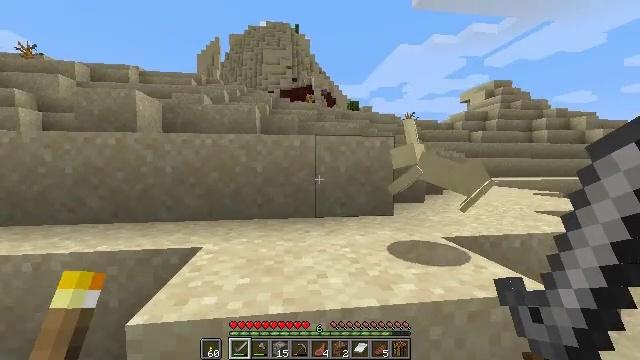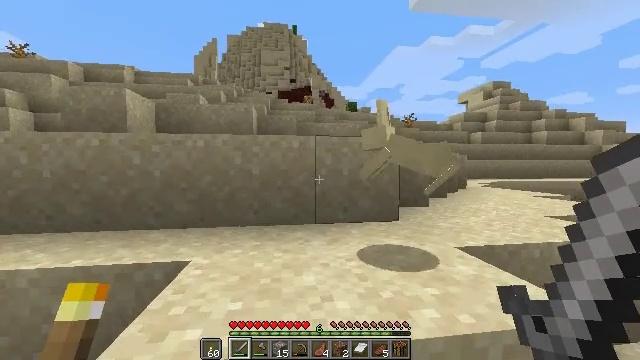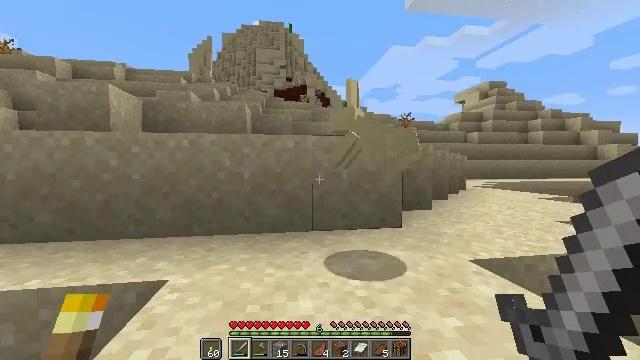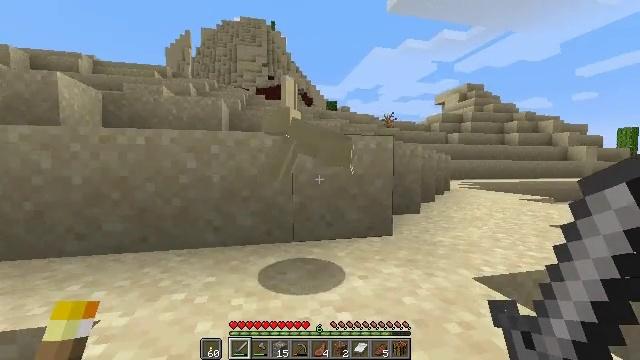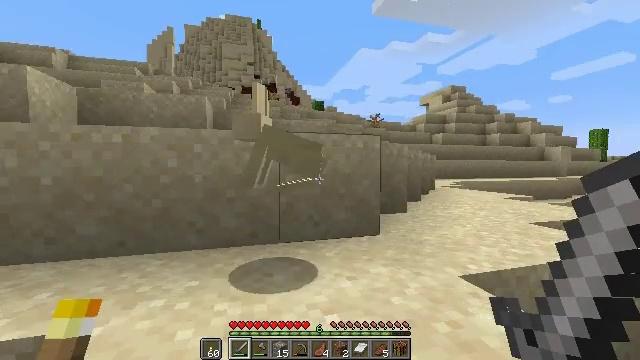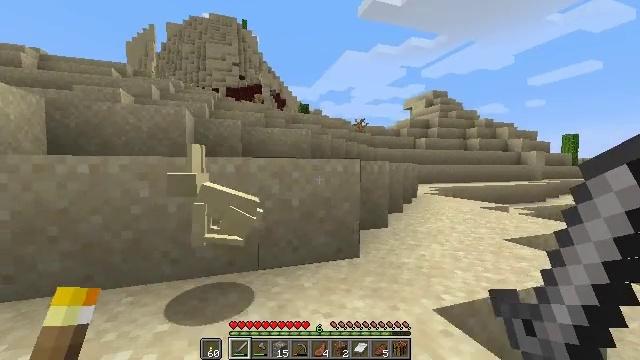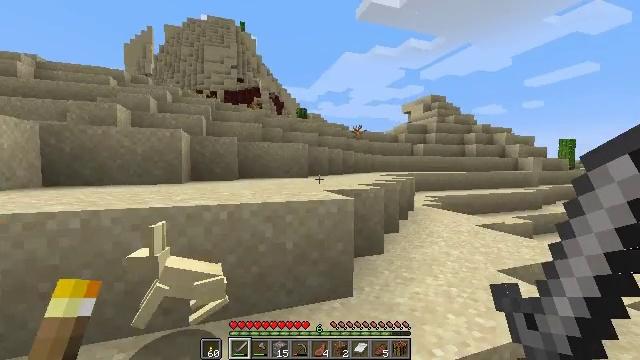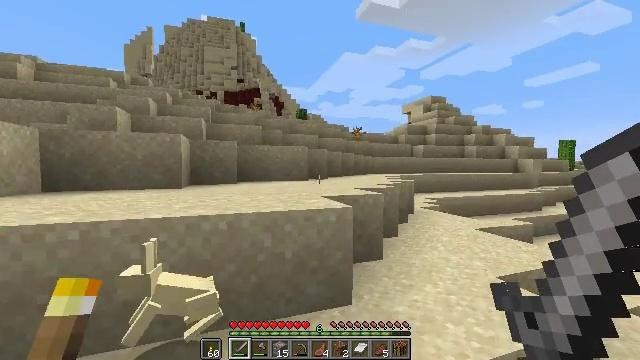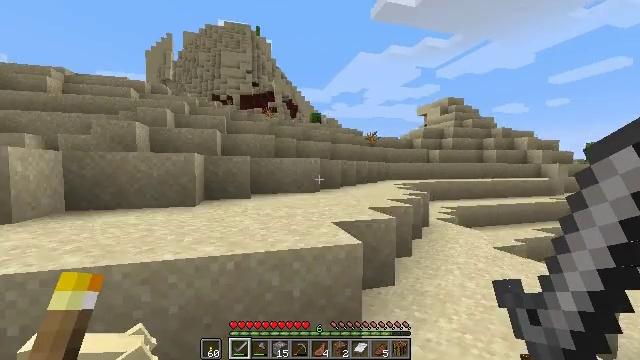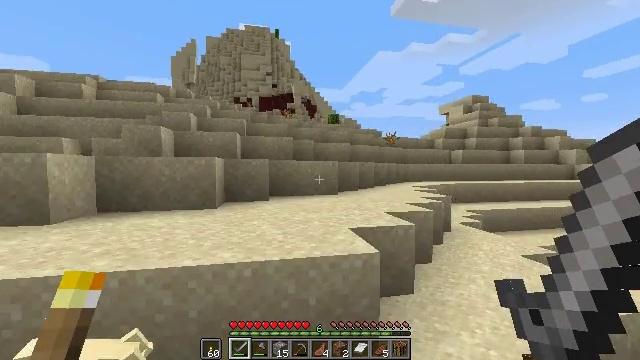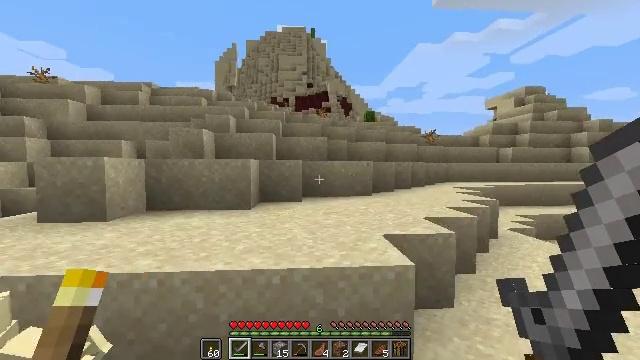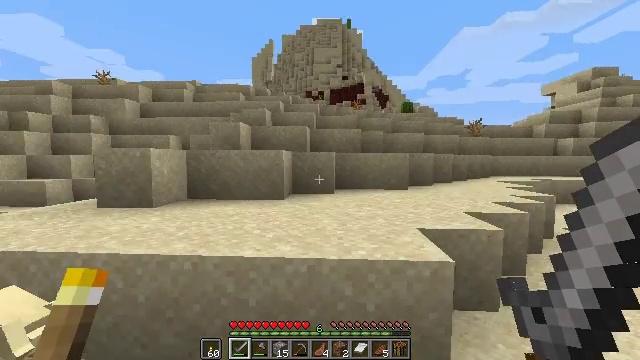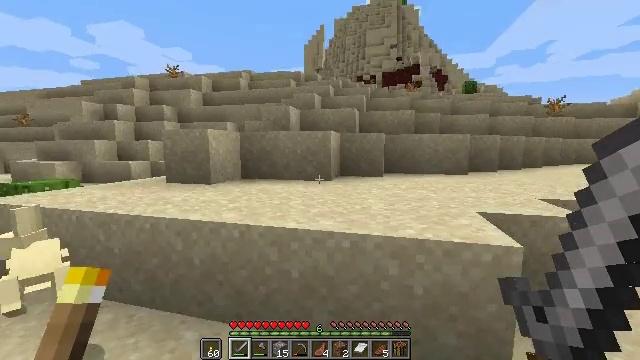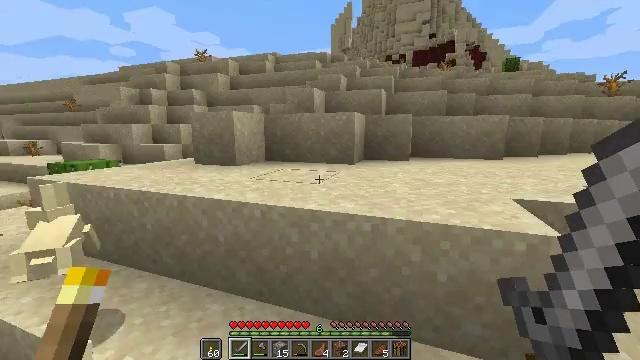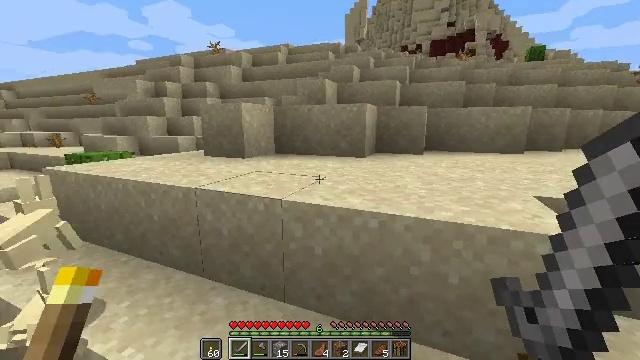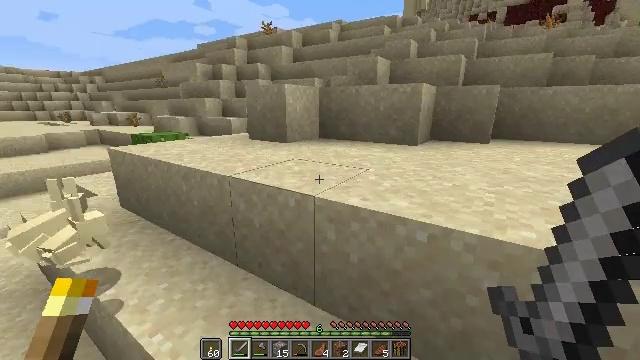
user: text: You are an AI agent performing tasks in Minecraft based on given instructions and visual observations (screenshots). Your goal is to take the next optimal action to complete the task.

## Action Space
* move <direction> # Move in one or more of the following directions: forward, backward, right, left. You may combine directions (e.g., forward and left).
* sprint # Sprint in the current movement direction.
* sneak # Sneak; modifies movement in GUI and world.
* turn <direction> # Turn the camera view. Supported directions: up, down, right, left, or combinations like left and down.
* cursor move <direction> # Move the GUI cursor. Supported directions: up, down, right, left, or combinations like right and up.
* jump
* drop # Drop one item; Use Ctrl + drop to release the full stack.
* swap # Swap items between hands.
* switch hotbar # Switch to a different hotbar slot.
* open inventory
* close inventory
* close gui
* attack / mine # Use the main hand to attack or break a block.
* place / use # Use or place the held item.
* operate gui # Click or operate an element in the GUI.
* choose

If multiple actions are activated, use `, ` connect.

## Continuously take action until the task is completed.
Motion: motion action
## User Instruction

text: Hunt animals.
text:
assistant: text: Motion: move forward
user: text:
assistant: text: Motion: move forward
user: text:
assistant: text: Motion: move forward, turn right
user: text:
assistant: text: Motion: move forward, turn right
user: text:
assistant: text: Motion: move forward, turn right, jump
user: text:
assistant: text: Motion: move forward, jump
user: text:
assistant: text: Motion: move forward, jump
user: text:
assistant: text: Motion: move forward, turn left, jump
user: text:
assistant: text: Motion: move forward, turn left, jump
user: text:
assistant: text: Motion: move forward, turn left
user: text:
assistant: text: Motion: move forward, turn left and down
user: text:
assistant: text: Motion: move forward, turn left and down
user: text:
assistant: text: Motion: move forward, turn left and down
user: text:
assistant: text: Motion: move forward, turn left and down
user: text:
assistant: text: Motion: move forward, turn left and down
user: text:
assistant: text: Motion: move forward, turn left and down
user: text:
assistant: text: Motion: turn left
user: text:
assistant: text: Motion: turn left
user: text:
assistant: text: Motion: turn left
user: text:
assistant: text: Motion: turn left
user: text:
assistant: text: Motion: turn left
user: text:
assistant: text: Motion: turn left
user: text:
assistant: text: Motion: turn left
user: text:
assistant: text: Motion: move forward
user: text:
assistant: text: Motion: move forward
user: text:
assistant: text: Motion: move forward
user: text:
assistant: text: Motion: move forward
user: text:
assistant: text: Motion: move forward, turn right
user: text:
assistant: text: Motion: move forward, turn right
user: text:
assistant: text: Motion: move forward, turn right